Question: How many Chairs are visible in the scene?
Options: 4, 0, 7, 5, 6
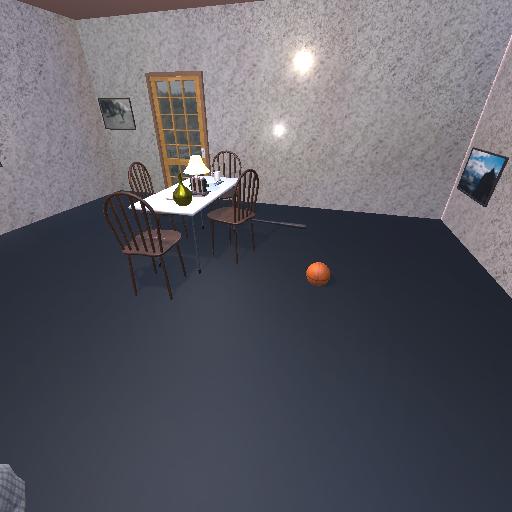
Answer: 4